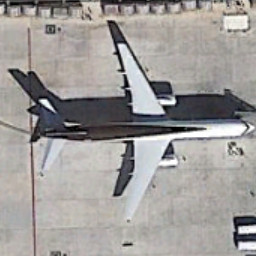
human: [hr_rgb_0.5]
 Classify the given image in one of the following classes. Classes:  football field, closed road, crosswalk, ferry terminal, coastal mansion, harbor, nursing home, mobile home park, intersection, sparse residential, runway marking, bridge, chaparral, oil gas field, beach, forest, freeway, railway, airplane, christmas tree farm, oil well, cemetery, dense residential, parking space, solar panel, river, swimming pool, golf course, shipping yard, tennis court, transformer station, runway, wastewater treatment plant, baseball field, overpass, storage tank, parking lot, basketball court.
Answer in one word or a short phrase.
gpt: airplane